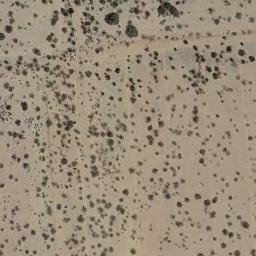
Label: chaparral